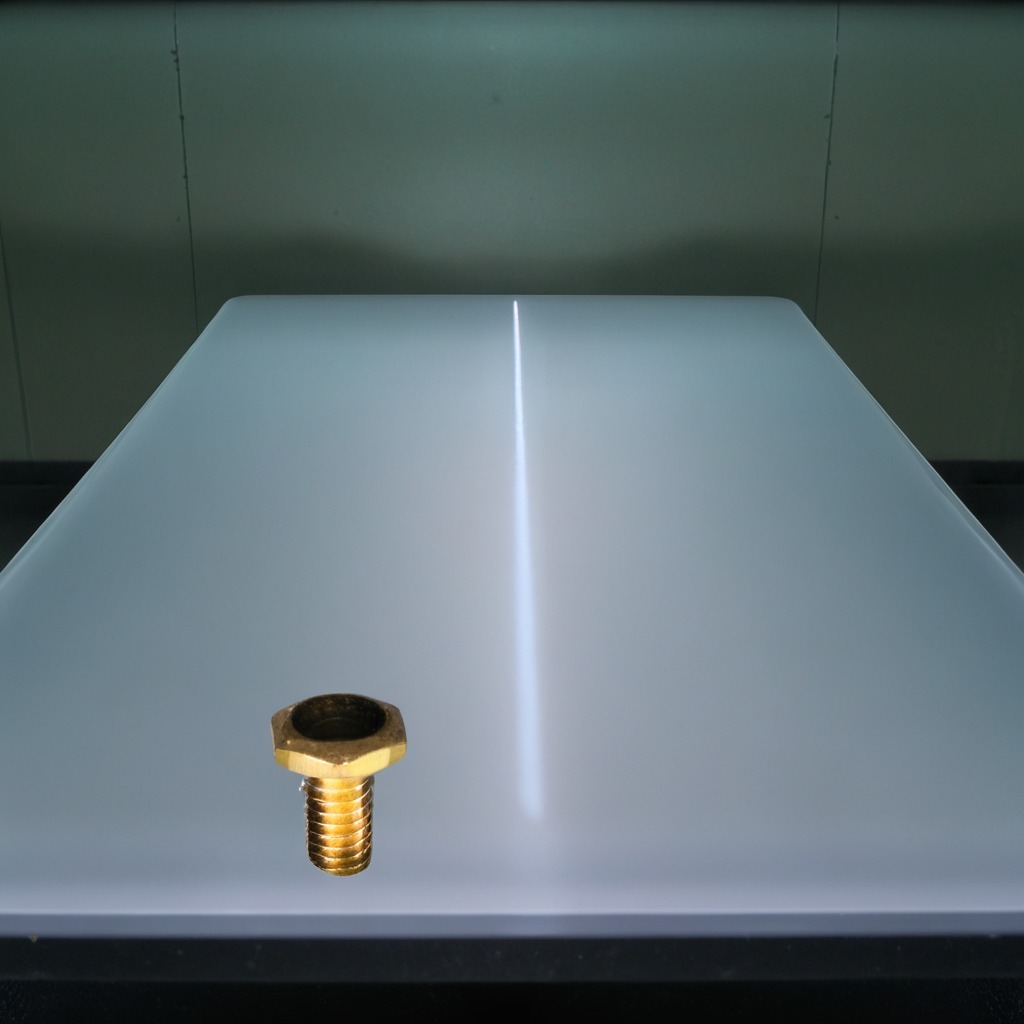
A metal screw lies on a clean empty table in a railway signal maintenance room lit by harsh overhead fluorescents.